Question: In my messaging application, The features I want to provide are:
- - - -
My database schema is like this

This schema is able to provide all the functions above but getting the message out from this kind of schema in groups of users is very complex. Can anyone suggest me some better schema??
The unnamed table is of receivers mapping, forgot to write the name in jpg. :(
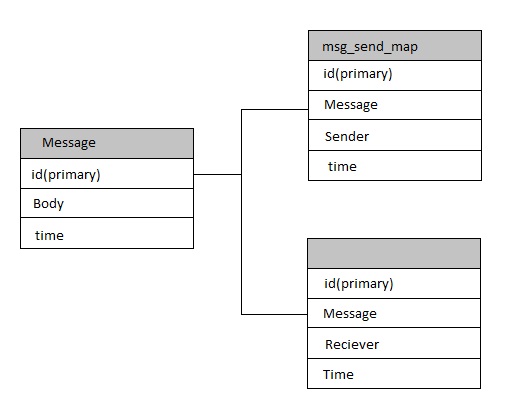
Answer: message_id
timestamp
to
from
subject
body
attachment_pointer
origin
...
I'll probably get thrashed for it but...
hmm...good point
'''
Messages
message_id
timestamp
subject
body
attachment
MessageReference
mr_id
message_id
to
from
'''
edit: Also found these:
<URL>
<URL>
<URL>
<URL>